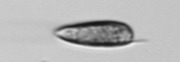
Label: Prorocentrum_triestinum